Question: I have a problem in updating and inserting data to local sqlite database. Here's code:
'''
public class Klient : INotifyPropertyChanged, IEquatable<Klient>
{
[SQLite.PrimaryKey, SQLite.AutoIncrement]
public int id { get; set; }
'''
Basing on this class database has been created through sqlite-net. Here's a screenshot from SQLite database Browser

The error says that I cannot update or insert, because there is no PK. As I looked up in locals:
IsPK is false
Attributes are null,
but Custom Attributes are as should be: PrimaryKey, Autoincrement.
Never had such problem, I've been using sqlite for six months now. Any suggestions please?
I'm working on Windows 8.1 app, with WIN RT, .NET 4.5.1, VS 2013 Ultimate.
The class is in second project, class library. Error invokes when working with project having reference to class library.
'''
'(map.Columns[0].ColumnType).GenericParameterAttributes' threw an exception of type 'System.InvalidOperationException'
+ {"Method may only be called on a Type for which Type.IsGenericParameter is true."}
'''
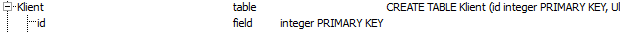
Answer: I accidentally added sqlite.cs file to to main project (not library) which was also a part of .dll imported from another project - class library. So do not ignore green underlines which IDE provides you with, especially if it's class conflict ;)
Thank you @harry180!